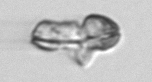
Label: Karenia